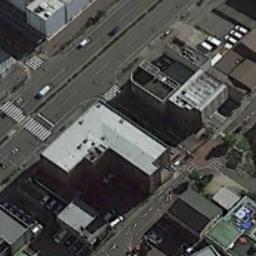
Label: commercial_area